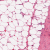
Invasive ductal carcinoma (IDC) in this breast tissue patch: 0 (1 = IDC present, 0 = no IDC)